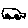
Label: car